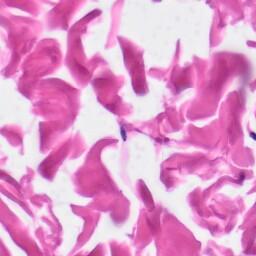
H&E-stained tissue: Skin